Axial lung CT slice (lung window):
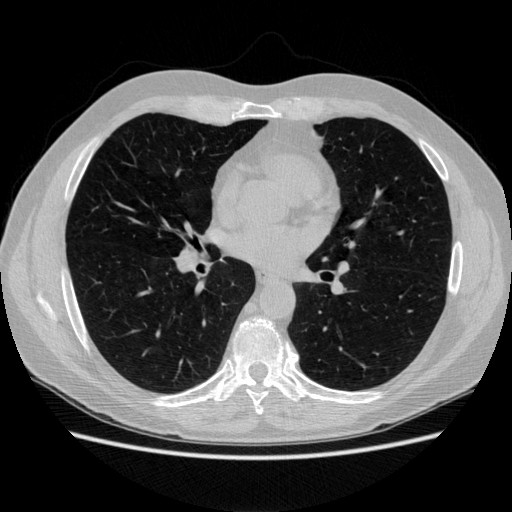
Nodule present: no